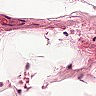
Metastatic tissue present: no